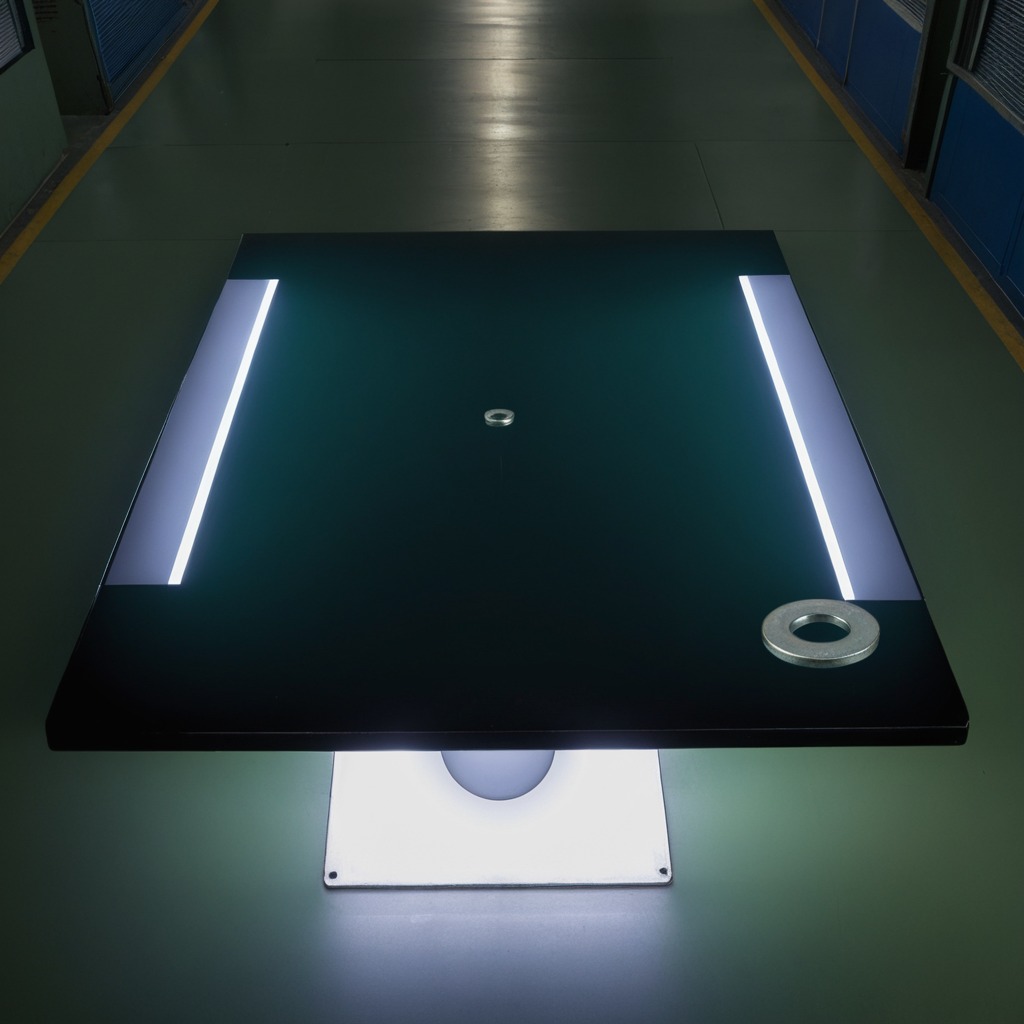
A flat metal washer is lying on the table.